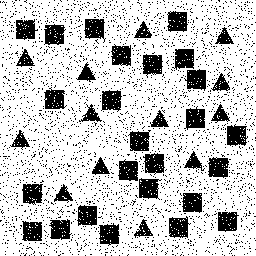
Squares: 25
Triangles: 13
Stars: 0
Total shapes: 38